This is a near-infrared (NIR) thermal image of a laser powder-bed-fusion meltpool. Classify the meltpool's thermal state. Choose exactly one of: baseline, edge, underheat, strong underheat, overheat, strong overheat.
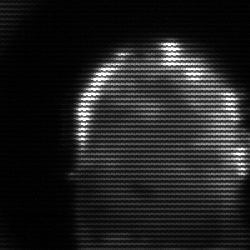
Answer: baseline